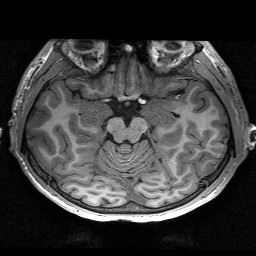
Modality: T1w
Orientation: coronal
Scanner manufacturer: siemens
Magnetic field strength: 3 T
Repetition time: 2.53 s
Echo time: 0.00267 s